Question: I have MS Access syntax like below:

I need to convert it to SQL server syntax.
I know the meaning of Last(), but I have no idea how to make this multiple Last() work with a single group by in SQL server.
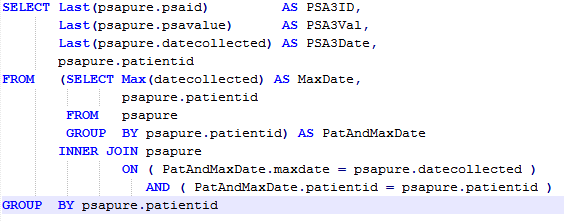
Answer: by looking at you query, you may have multiple records in your table having same patientid and dateallocated; but you want only one of them to be returned.
you wrote :
'''
patandmaxdate.maxdate = psapure.datecollected
and patandmaxdate.patientid = psapure.patientid
'''
this is returning more then one record and to filter this you used select last()....group by...
I think this may help you in this situation:
'''
select patientid,dateollected,psaid,psavalue
from
(select *,
row_number() over(partition by patientid order by dateollected desc) as RowNumber
from psapure) as t
where RowNumber = 1
'''
sample <URL>
note: it doesn't contain any filter condition for psavalue and psaid so it may differ with data. to add some filter on these you may use query like this :
'''
select patientid,dateollected,psaid,psavalue
from
(select *,
row_number() over(partition by patientid order by dateollected desc,psavalue desc,psaid desc) as RowNumber
from psapure) as t
where RowNumber = 1
'''
sample <URL>